Question: I want to color clusters of points in a 2D grid. Right now I using a naive approach.
I'm using RGB to set a color, the G component is fix, R is counted down gradually, B is counted up gradually. So the first cluster has R set to 255 and the last to 0, vice versa for B.
'''
int r = 255, g = 80, b = 0;
// do stuff
int step = 255 / k;
// loop over data
int cluster = getCurrentCluster();
int currentR = r - (cluster * step);
int currentG = g;
int currentB = b + (cluster * step);
'''
The current solution is working and effektive. It's possible to differentiate the clusters by colors

But I don't like it, and would prefer rainbow colors or at least a richer spectrum.
How can I achieve that? How can I map an integer in interval [0, k) to a color that meets my requirements?
Another approach that came to my mind was to map the integer to a wave length in a given interval, e.g. 400 nm to 800 nm (should roughly be the rainbow spectrum, if I recall correctly) and convert the wavelength to RGB.
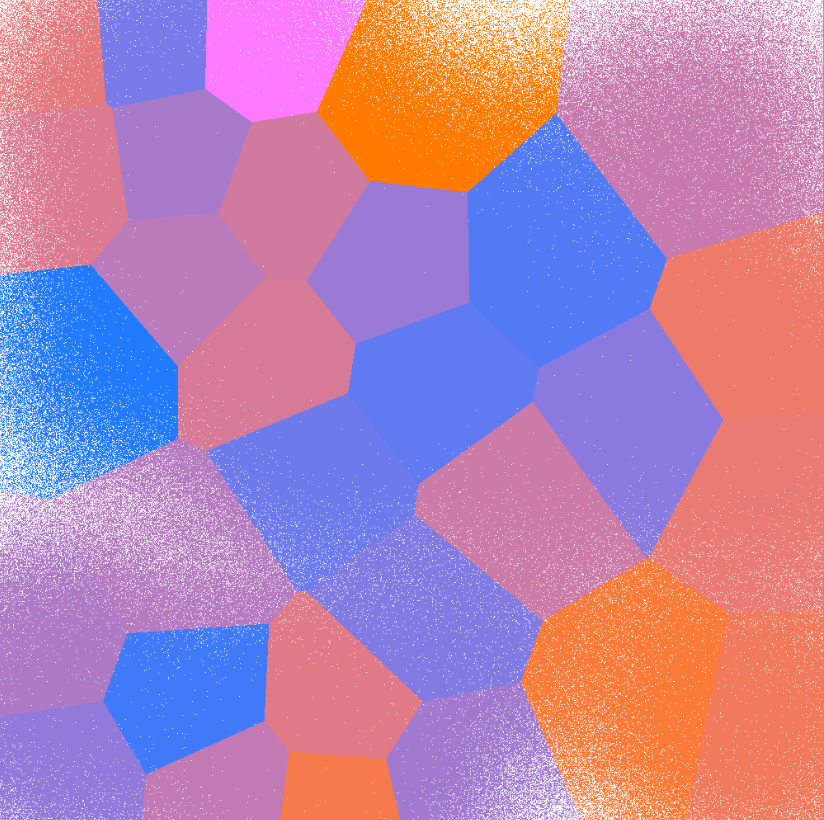
Answer: If you want to map a linear range to a rainbow like spectrum then you are better off starting with a color space like HSV and then convert to RGB.
<URL> you find the details of the conversion